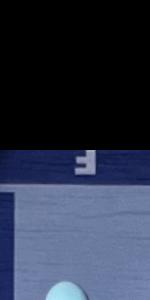
Label: Empty